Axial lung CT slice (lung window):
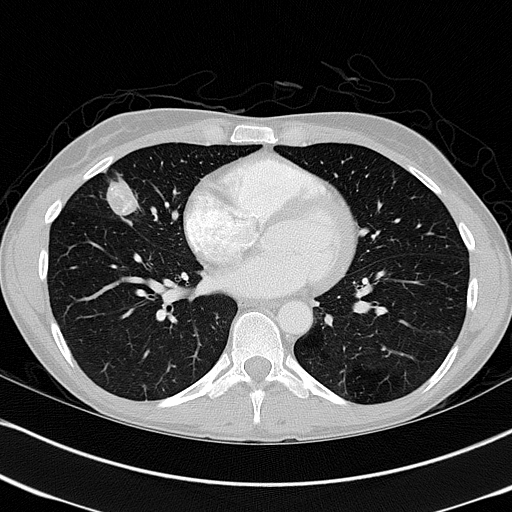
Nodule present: yes
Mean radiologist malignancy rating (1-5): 3